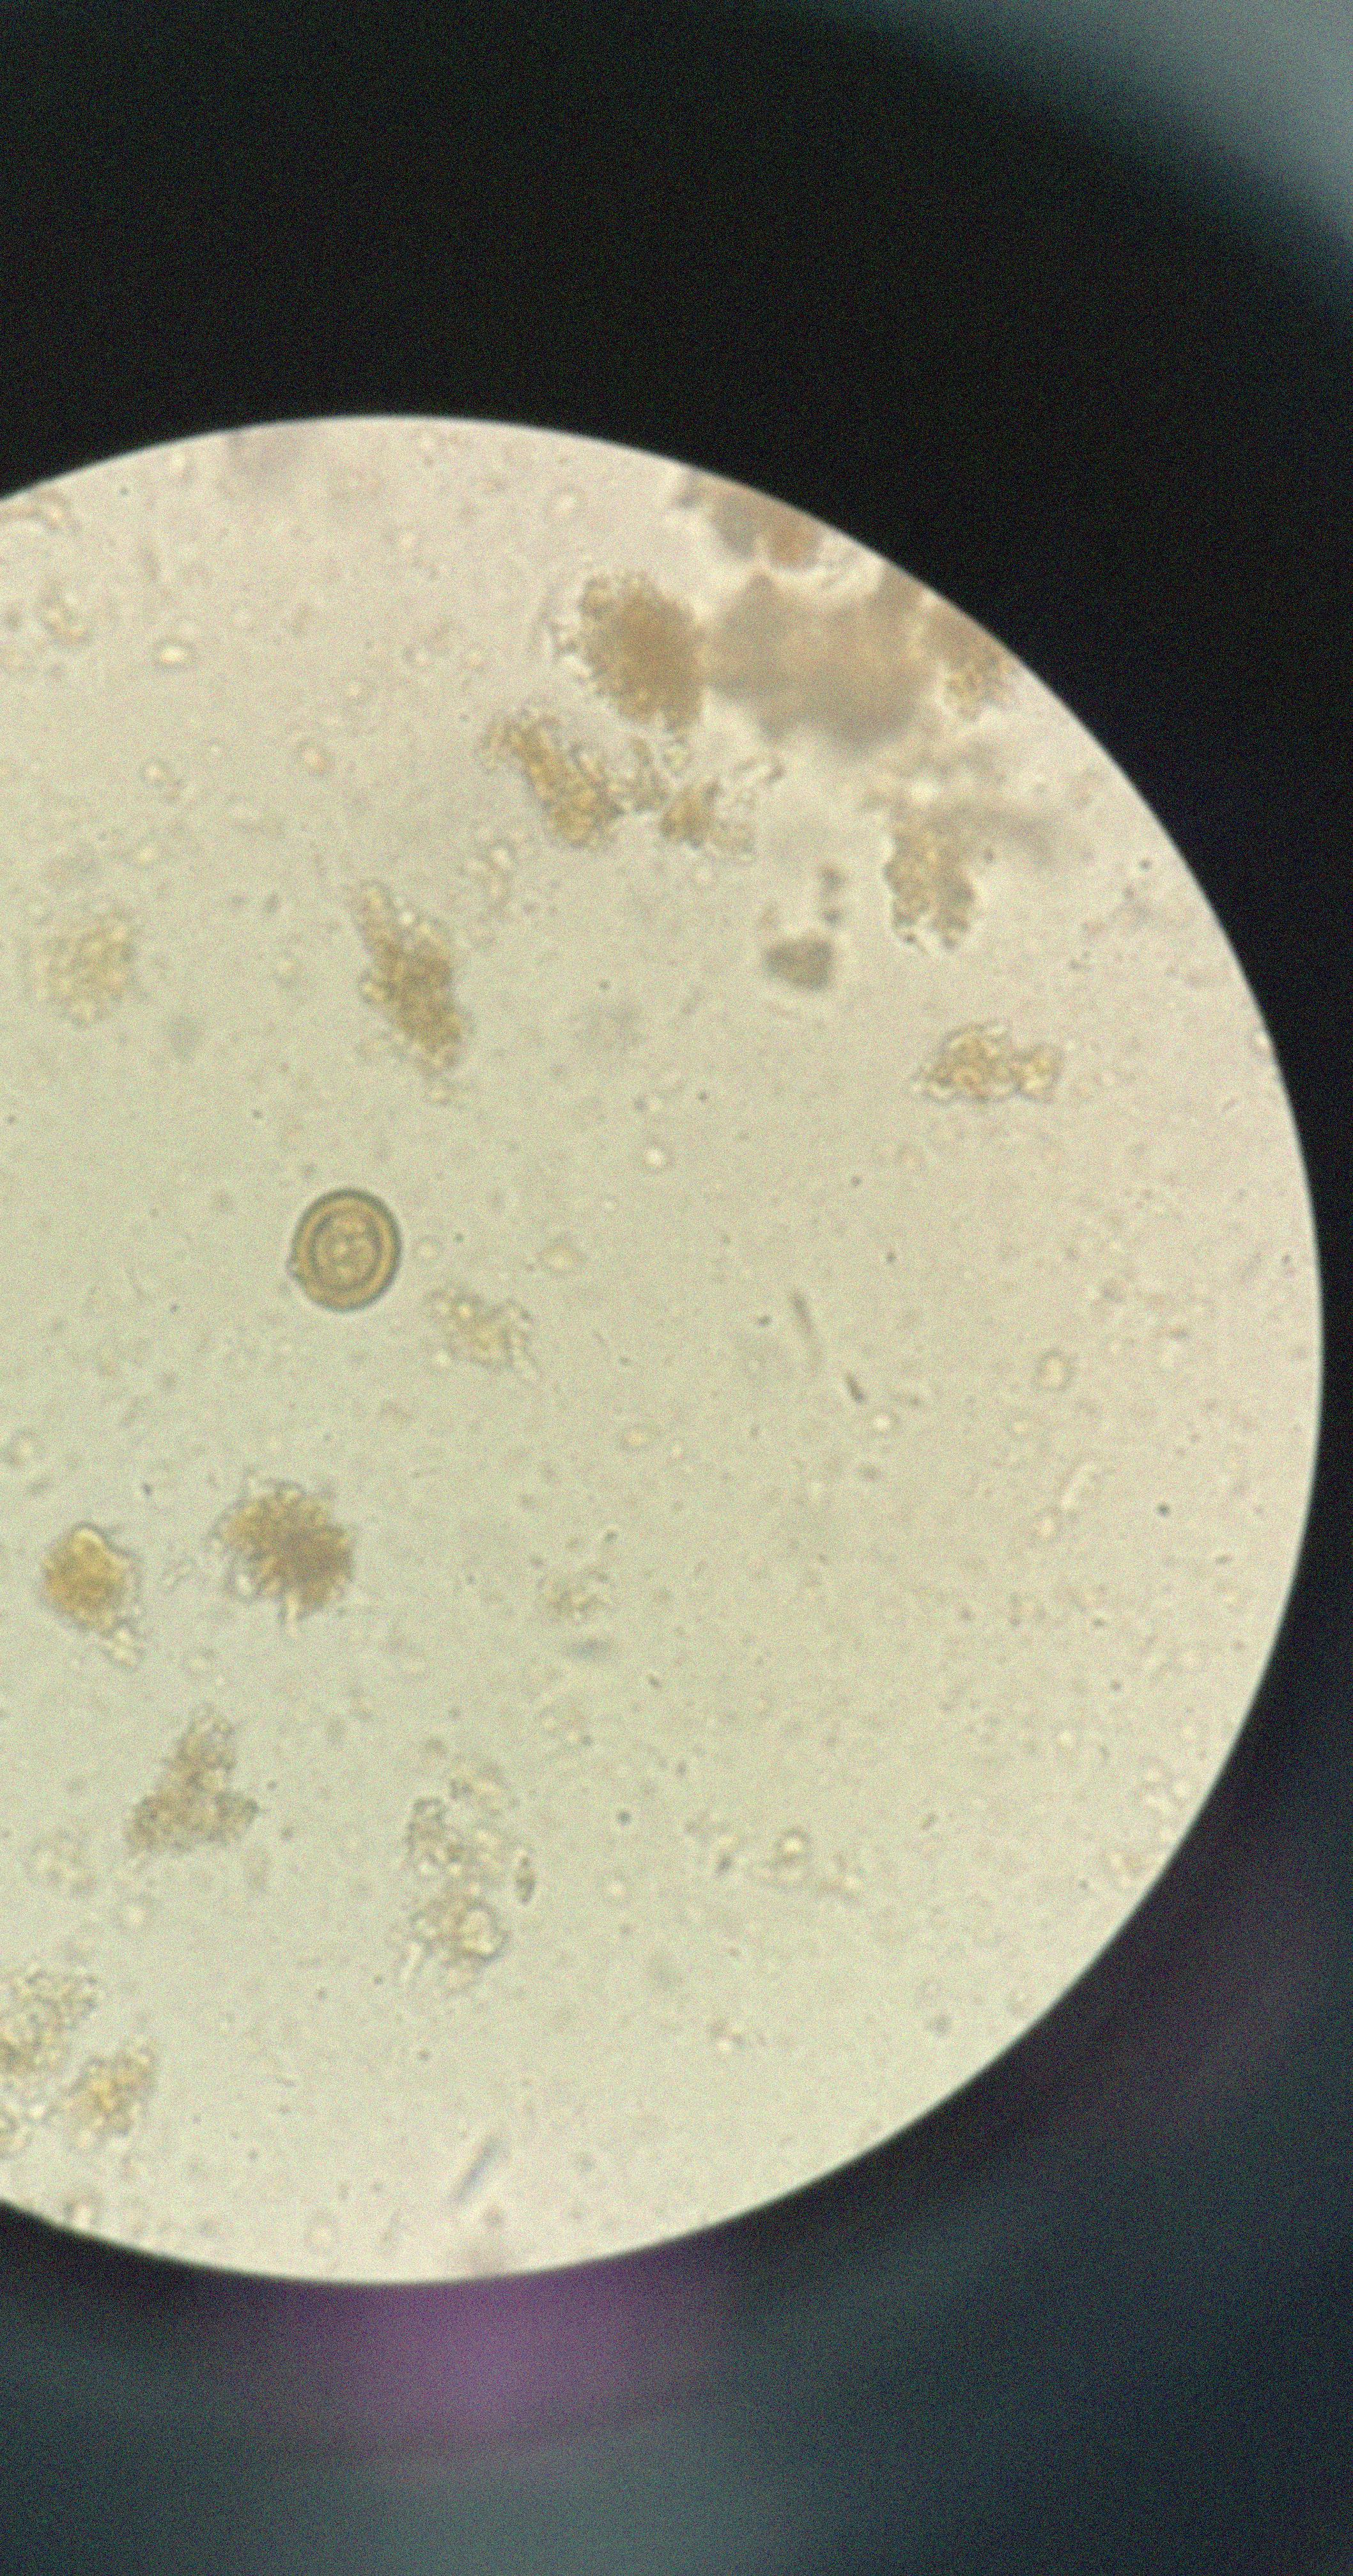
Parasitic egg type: Taenia spp. egg